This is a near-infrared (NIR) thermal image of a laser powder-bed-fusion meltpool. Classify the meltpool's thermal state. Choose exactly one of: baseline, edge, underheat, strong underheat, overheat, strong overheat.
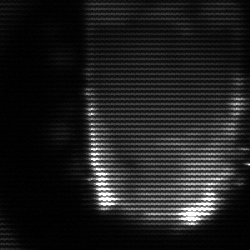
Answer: baseline